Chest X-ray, PA view. Patient: 55 years old, sex M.
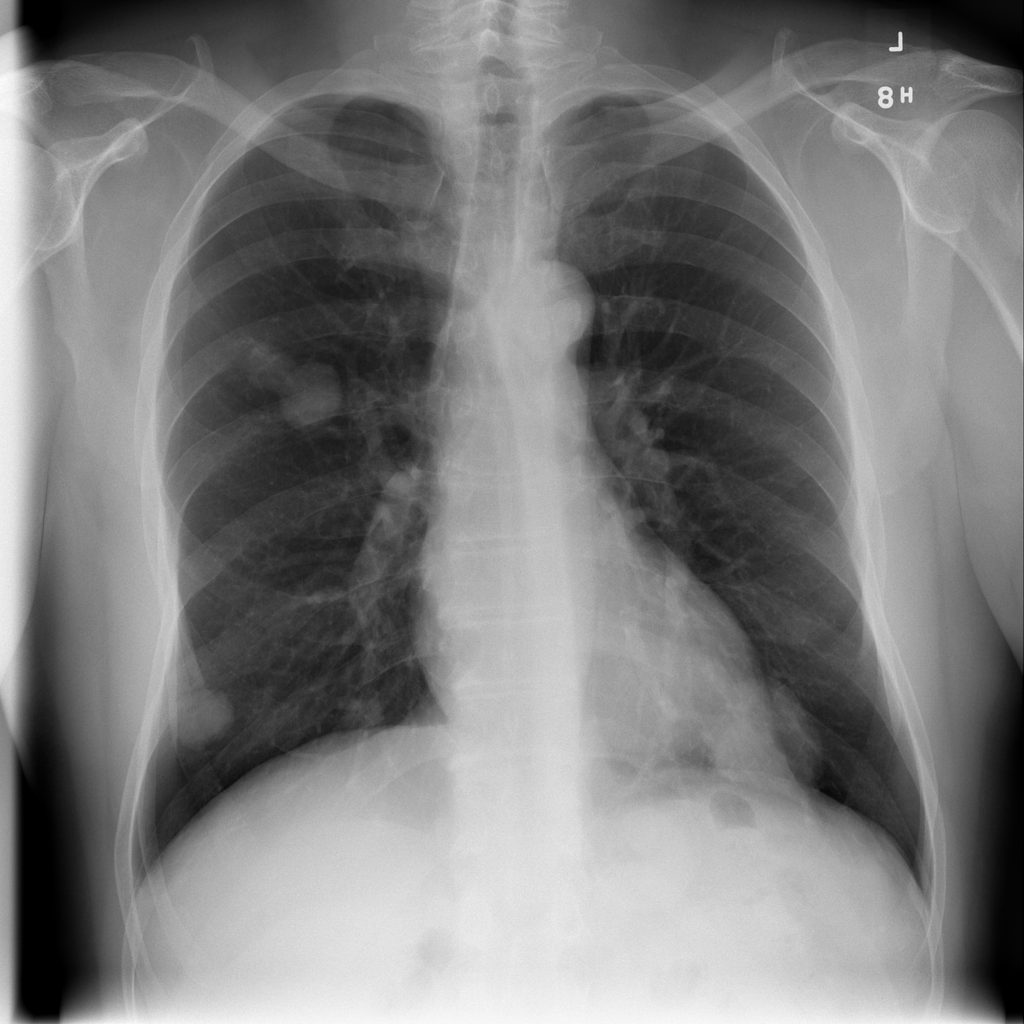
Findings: Emphysema, Mass